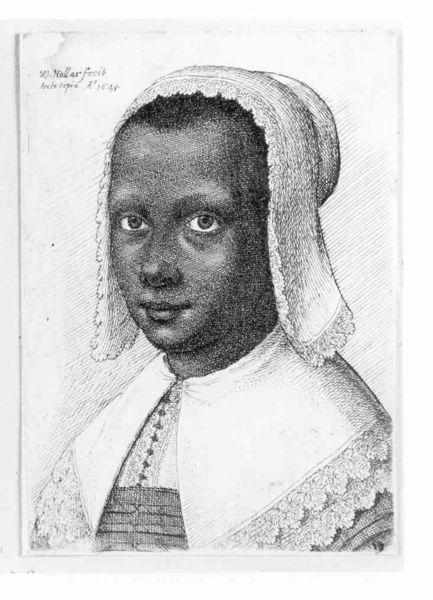
Titel: Kopf einer Negerin
Künstler: Wenzel Hollar
Standort: Karlsruhe
Institution: Staatliche Kunsthalle Karlsruhe
Schlagwörter: dunkel, haut, schatten, umhang, weiß, mädchen, brust, frau, grau, haar, kleid, licht, mund, nase, profil, schwarz, stirn, zeichnung, blick, tuch, haube, jung, augen, gesicht, kragen, rahmen, spitze, niederlande, portrait, porträt, auge, haare, kind, spitzen, brustbild, bruststück, kinn, lippen, locken, kopfbedeckung, magd, schrift, wangen, mieder, studie, bäuerin, datierung, grafik, rand, fringe, hat, white, women, black, blouse, collar, dark, dress, face, female, hair, lace, lady, nose, old, woman, kopftuch, bedienstete, maid, picture, print, servant, brown, rüschen, wange, knöpfe, kelid, afrikanerin, farbige, neger, schwarze, buch, druck, druckgraphik, schwarzweiss, schraffur, radierung, stich, seite, illustration, text, buchseite, dunke, dunkelhäutig, african, afro, kraus, portät, napkin, dreiviertelporträt, skin, wach, background, girl, head, young, baroque, boy, child, costume, eyes, spitzenkragen, drawing, paper, black and white, bodice, gaze, look, shawl, shadow, bonnet, cap, chin, mouth, scarf, buttons, etching, sketch, pen, writing, rope, kolonie, letters, person, human, cape, cheeks, neck, shoulder, historical, history, ink, inscription, colored, grafi, signature, protrait, engraving, pencil, hausmädchen, draw, eye, cloth, headscarf, american, lips, shoulders, spitzenbesatz, charcoal, shadows, baby, simple, stamp, dutch, peace, cheek, staring, mouse, haue, hatching, plain, forehead, oriental, african american, button, portrat, big, krauses haar, negerin, wenzel, married, bild, historic, slave, embroidery, traditional, miller, date, thoughtful, hood, kopgtuch, frühneuzeit, 1645, clothe, headdress, plantation, hollar, exotin, brows, necktie, pilgrim, nun, negro, afican, seventeenth century, wimple, big eyes, black woman, eues, cotton, cover, kunst, slavery, n, nanny, 17th century, no eyebrows, girle, 1545, afro-american, schrifz, designs, norse, coif, gotl, mulata, maximal, southern culture, 18th centure, illustraion, frican, 1600's, ide, embroided, ethnographica, meller, neller, nellar, dark skinned, oldfashion, gil, mouf, pigmentiert, shall, inscriptiom, amercian, mixed race, sopitze, black girl